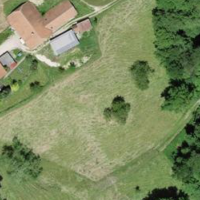
EUNIS habitat code: 44
Species observed at this site:
Alopecurus pratensis